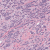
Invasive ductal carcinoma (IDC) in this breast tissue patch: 1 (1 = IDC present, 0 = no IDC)